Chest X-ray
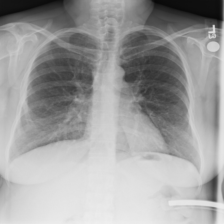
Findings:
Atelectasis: negative
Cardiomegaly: negative
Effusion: negative
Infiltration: negative
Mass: negative
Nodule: negative
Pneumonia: negative
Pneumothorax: negative
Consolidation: negative
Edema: negative
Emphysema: negative
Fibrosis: negative
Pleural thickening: negative
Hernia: negative